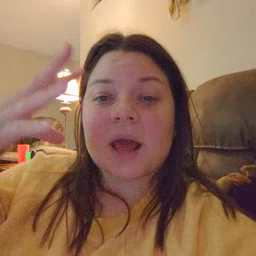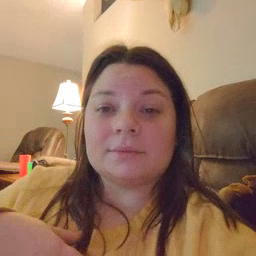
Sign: lamp